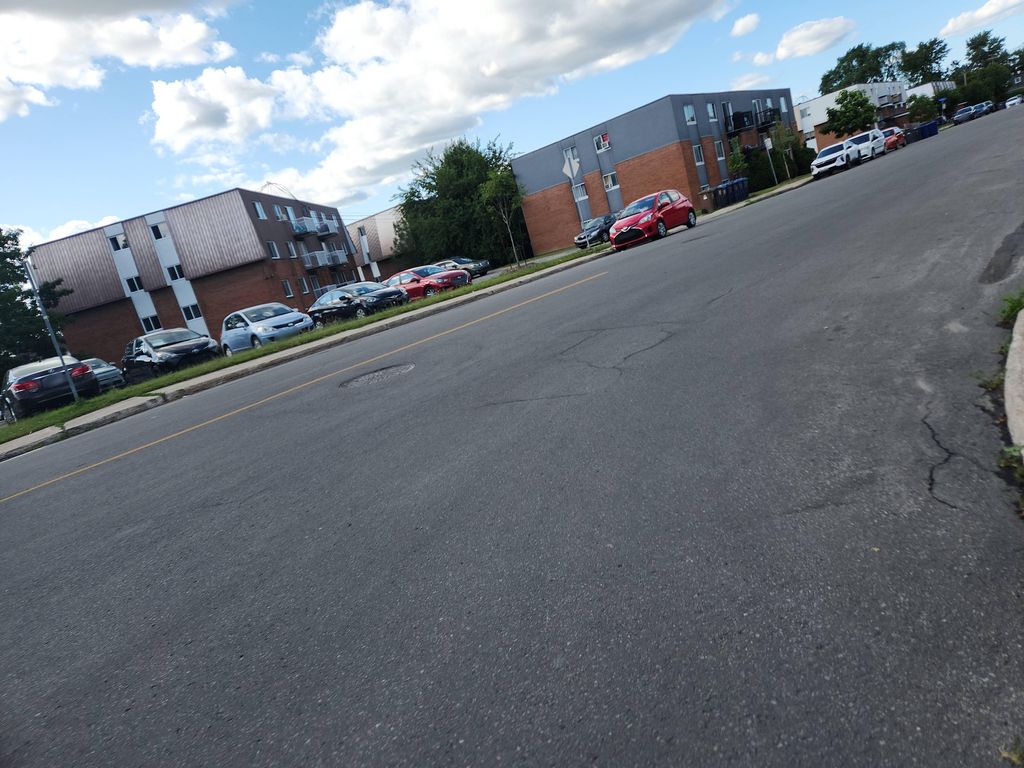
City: montreal